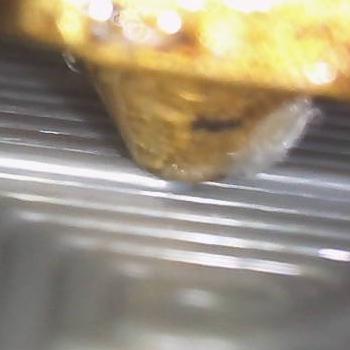
Flow rate: 144%